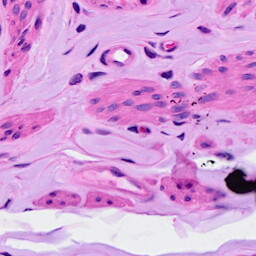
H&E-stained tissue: Ovarian